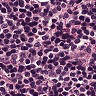
Metastatic tissue present: no